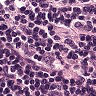
Metastatic tissue present: yes